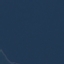
Land use / land cover class: SeaLake